Question: How do I reduce the width of the left margin area shown below, marked in red?

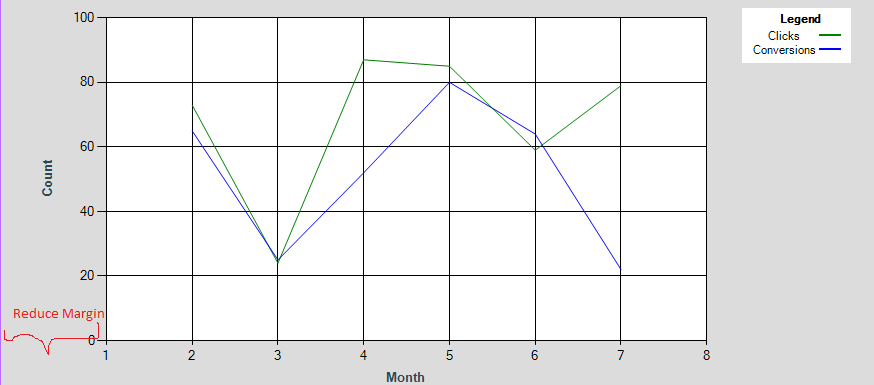
Answer: Try something like this:
Chart.ChartAreas(Chart_ChartArea_ObjectName).InnerPlotPosition = New System.Windows.Forms.DataVisualization.Charting.ElementPosition(3, -2, 94, 96)
Use the GUI property window to get the values right.